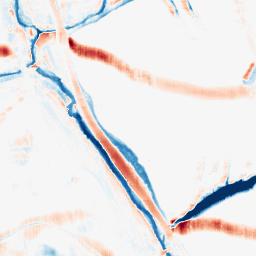
Category: morphological
Decomposition family: morphological_rect
Decomposition parameters: operation: average
width: 10
height: 20
Upsampling method: sinc_hamming
Upsampling parameters: scale: 4
kernel_size: 8
Upsampling scale: 4